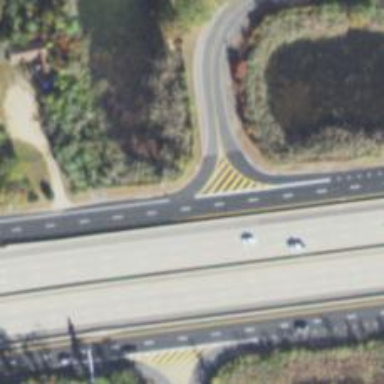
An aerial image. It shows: Secondary link road at cloverleaf junction.